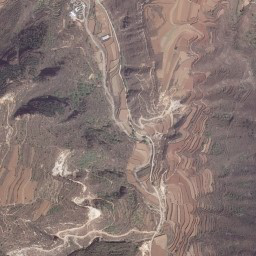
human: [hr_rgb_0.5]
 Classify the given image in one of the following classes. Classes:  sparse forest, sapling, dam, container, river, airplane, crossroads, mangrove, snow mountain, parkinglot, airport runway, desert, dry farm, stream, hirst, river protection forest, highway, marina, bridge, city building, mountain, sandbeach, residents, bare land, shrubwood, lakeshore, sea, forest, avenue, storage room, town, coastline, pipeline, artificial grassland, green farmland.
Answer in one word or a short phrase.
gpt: mountain